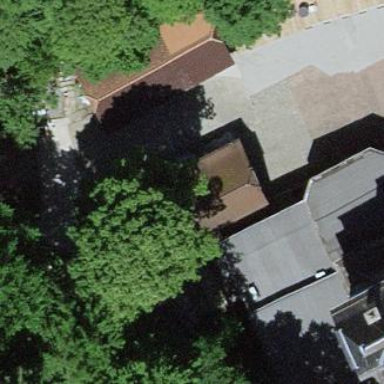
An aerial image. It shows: Garage.